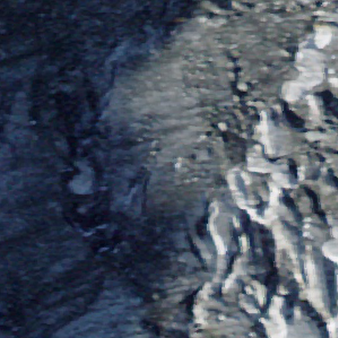
Label: other